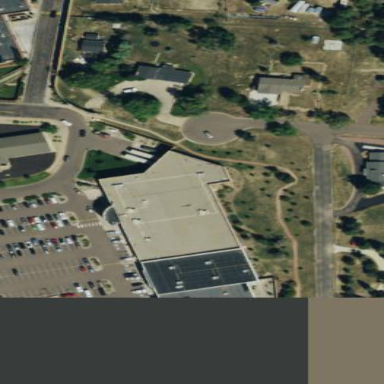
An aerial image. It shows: Retail building.